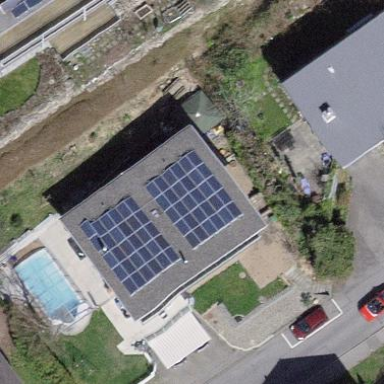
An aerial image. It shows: Solar power generator.